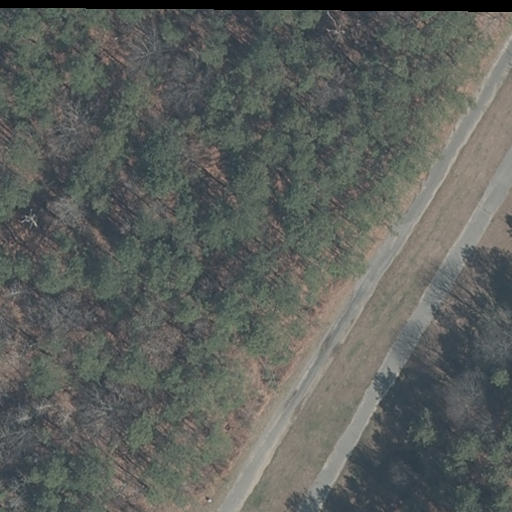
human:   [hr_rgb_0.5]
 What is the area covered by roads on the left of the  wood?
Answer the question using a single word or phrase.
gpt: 0m2

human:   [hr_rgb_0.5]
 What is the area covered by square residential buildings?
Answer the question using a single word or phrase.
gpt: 0m2

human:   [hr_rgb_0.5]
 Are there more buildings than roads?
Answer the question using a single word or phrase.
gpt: no

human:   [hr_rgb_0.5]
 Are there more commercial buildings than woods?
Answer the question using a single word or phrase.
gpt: no

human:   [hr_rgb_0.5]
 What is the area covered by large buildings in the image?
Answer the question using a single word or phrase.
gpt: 0m2

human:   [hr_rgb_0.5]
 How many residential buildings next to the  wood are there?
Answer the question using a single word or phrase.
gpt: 0

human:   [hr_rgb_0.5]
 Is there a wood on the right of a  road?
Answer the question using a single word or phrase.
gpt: yes

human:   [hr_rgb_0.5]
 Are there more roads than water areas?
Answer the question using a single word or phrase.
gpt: yes

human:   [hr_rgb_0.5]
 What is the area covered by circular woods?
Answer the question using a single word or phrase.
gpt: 0m2

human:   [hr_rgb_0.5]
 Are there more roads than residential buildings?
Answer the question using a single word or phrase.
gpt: yes

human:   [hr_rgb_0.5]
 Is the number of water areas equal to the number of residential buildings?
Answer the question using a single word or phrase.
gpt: yes

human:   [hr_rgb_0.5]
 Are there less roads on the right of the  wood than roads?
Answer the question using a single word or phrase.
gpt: yes

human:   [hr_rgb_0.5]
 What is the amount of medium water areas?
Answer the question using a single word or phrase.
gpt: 0

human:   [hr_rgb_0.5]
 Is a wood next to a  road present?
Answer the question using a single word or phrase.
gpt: yes

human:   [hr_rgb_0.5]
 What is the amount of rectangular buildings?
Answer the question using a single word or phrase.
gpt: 0

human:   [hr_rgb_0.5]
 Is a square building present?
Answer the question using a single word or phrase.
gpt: no

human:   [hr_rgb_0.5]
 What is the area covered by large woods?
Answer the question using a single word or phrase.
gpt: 1417m2

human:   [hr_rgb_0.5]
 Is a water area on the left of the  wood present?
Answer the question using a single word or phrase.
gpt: no

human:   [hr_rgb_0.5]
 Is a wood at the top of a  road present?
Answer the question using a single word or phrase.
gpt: no

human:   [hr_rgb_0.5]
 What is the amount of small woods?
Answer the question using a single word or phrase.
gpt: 0

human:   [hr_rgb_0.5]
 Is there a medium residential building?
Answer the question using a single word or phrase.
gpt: no

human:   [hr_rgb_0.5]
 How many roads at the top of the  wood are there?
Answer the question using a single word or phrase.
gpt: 2

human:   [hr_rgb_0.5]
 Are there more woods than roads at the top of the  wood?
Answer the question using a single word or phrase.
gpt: no

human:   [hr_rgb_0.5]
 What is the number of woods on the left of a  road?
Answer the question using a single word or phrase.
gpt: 0

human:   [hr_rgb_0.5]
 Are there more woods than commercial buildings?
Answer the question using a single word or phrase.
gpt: yes

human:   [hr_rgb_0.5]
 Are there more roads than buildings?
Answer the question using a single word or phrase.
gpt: yes

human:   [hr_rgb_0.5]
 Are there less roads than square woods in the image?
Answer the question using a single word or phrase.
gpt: no

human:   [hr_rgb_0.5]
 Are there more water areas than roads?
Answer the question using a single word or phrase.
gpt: no

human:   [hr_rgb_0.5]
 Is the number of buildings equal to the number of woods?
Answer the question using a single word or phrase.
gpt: no

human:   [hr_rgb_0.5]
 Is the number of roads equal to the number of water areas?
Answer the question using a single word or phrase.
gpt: no

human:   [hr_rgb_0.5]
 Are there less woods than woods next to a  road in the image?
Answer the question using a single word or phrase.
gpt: no

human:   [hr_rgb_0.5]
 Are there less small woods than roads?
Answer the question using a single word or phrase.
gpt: yes

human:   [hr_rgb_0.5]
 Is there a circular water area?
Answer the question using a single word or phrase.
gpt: no

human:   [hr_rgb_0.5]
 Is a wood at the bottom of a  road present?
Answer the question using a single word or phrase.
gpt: yes

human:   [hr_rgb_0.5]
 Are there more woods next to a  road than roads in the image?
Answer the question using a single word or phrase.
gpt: no

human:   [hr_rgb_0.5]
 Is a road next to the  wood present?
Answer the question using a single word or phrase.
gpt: yes